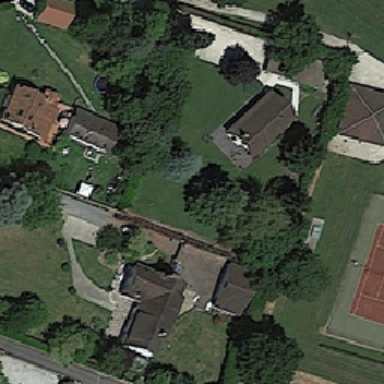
Sports venues with residents in .